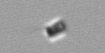
Label: Chaetoceros_tenuissimus